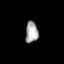
Tissue: prostate
Cell type: Others
Senescence score: 0.7803
Nuclear area (px): 261
Mean DAPI intensity: 168.655